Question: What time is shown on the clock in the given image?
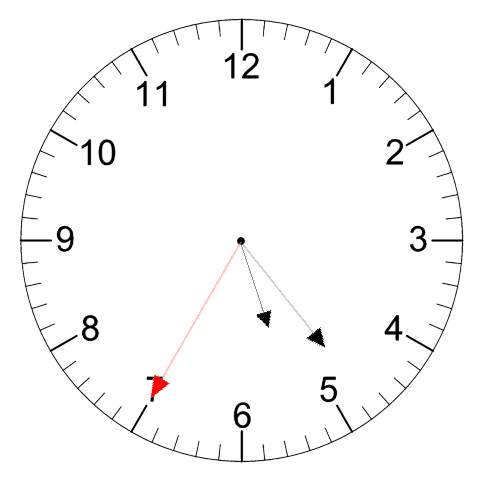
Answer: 05:23:35